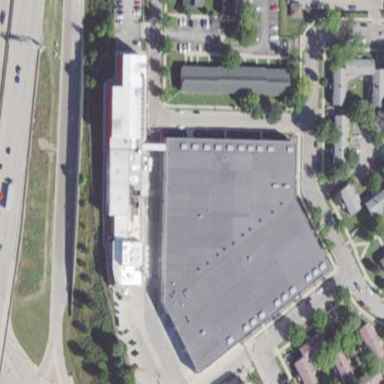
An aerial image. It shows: Industrial brewery with white roof and red building facade.